Question: I am implementing click events on accordions. An accordion has a link and a help image. When a user clicks the link, it should expand the accordion only. When a user clicks on the help image, it should display a tooltip help message without expanding the accordion.
The click event on the link works very well on first click when i load the page. The problem arises when i load the page and then click the help image.It displays only the help message without expanding the accordion, but now when a user clicks the label of the accordion to expand it, it won't fire unless the user clicks two times.

When a user clicks on General or Contact, it should expand the respective accordions(this functions well). When a user clicks the image on the right, it should load a help tooltip without expanding the accordion(this functions well too, but when a user clicks the help image and then clicks General or Contact, the respective accordion will load only after two clicks.) I want to make it to load after only one click.
This is my asp.net code:
'''
<ul>
<li id="function_contents_0" runat="server">
<a href="javascript:;" id="function_0" class="accordion_functions_inactive" style="height:16px; width:95%;">
<asp:Label ID="Label_Company_General" runat="server" Text="General" style="float: left;">
</asp:Label>
<span style="float: right; text-align: right; background-image:url('../assets/images/help.png'); width:16px; height:16px;" class="tooltip" title="This is help">
</span>
</a>
<div class="function_contents" id="content_function_0">
//some more code here
</div>
</li>
<li id="function_contents_1" runat="server">
<a href="javascript:;" id="function_1" class="accordion_functions_inactive" style="height:16px; width:95%;">
<asp:Label ID="Label_Company_Contact" runat="server" Text="Contact" style="float: left;">
</asp:Label>
<span style="float: right; text-align: right; background-image:url('../assets/images/help.png'); width:16px; height:16px;" class="tooltip" title="Am a second help">
</span>
</a>
<div class="function_contents" id="content_function_1">
//some more code here
</li>
//The third accordion goes in here
</ul>
'''
The javascript code:
'''
//code for expanding accordions
$("#accordion_functions a").on('click', function () {
var this_prop = $(this).prop('class');
var levels;
if ($(this).attr('id') != undefined) {
levels = $(this).attr('id').split('_')
}
if (this_prop == 'accordion_functions_active') {
$('#content_function_' + levels[1]).hide();
$(this).prop('class', 'accordion_functions_inactive');
}
if (this_prop == 'accordion_functions_inactive') {
$('#content_function_' + levels[1]).show();
$(this).prop('class', 'accordion_functions_active');
}
});
//code for showing the tooltip help message
$('#accordion_functions ul li a span:nth-child(2).tooltip').on('click', function () {
var levels;
var this_prop = $('#accordion_functions ul li a').prop('class');
if ($('#accordion_functions ul li a').attr('id') != undefined) {
levels = $('#accordion_functions ul li a').attr('id').split('_')
}
$('#content_function_' + levels[1]).hide();
$('#accordion_functions ul li a').prop('class', 'accordion_functions_active');
$('.accordion_functions_active').css('backgroundPosition', '5px -8px');
});
'''
This is my css:
'''
.accordion_functions_inactive {
background-image: url(../images/arrows_white_blue.png);
background-repeat: no-repeat;
background-position: 5px -8px;
}
.accordion_functions_active {
background-image: url(../images/arrows_white_blue.png);
background-repeat: no-repeat;
background-position: 5px 9px;
}
'''
What could i be doing wrong? My goal is when a user clicks the help message image and clicks it again to close, it doesn't affect the accordion click (the accordion expand event will fire after one click but not two clicks).
I have read about the use of 'unbind()' , 'return false', 'die()', 'preventDefault()' and 'stopPropagation()' but they have not helped solve my issue.Any suggestion?
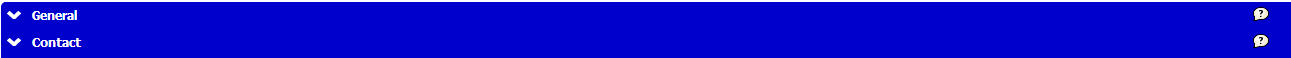
Answer: If I'm reading this correctly, here is what's happening:
When you click on the help button, it executes this line:
'''
$('#accordion_functions ul li a').prop('class', 'accordion_functions_active');
'''
which adds the 'accordion_functions_active' class to of your accordian links.
There is no corresponding instruction to show the accordion content, so the content and link class are out of sync. ie. The class is set to active, but the content is still hidden. This is why it takes two clicks to show the content.
The first click hides the already hidden content, based on the active class, and sets the class to inactive. The class and content hide/show state are now synchronized, and it will behave normally on the second click.
So either change this to
'''
$('#accordion_functions ul li a').prop('class', 'accordion_functions_inactive');
$('.function_contents').hide();
'''
Or just don't change the link class or hide the content